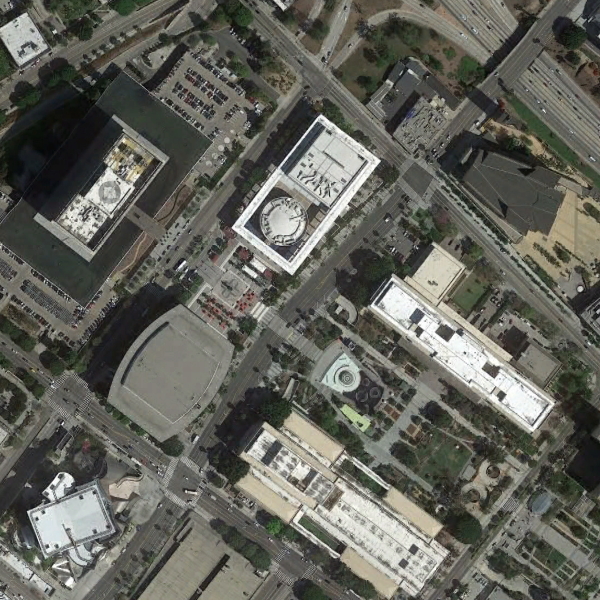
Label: Commercial